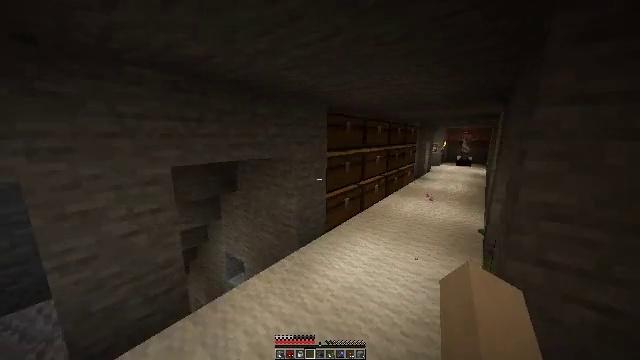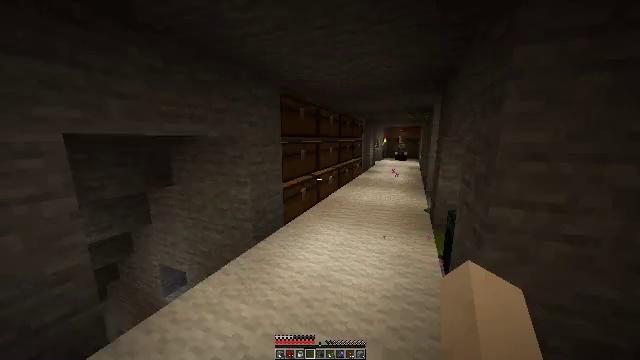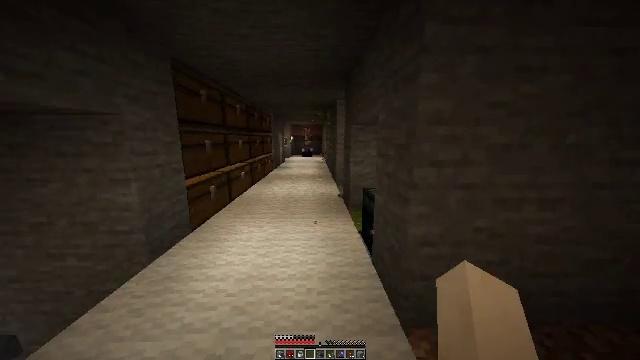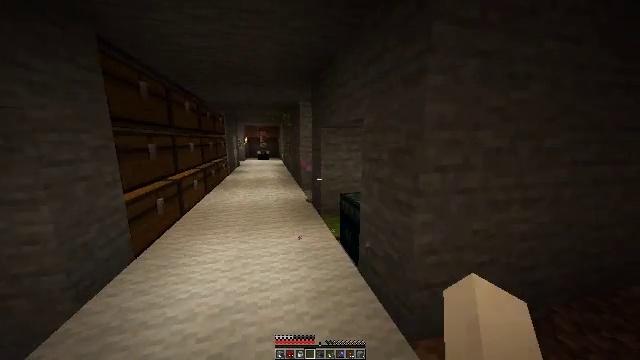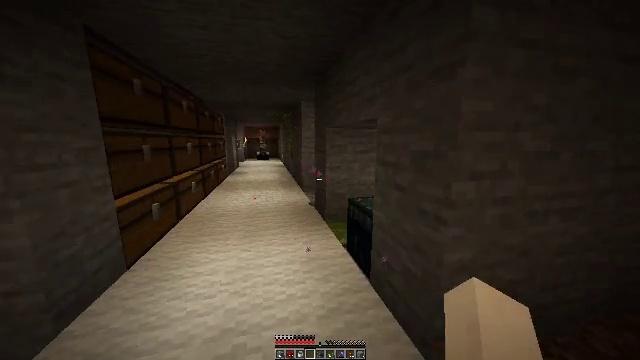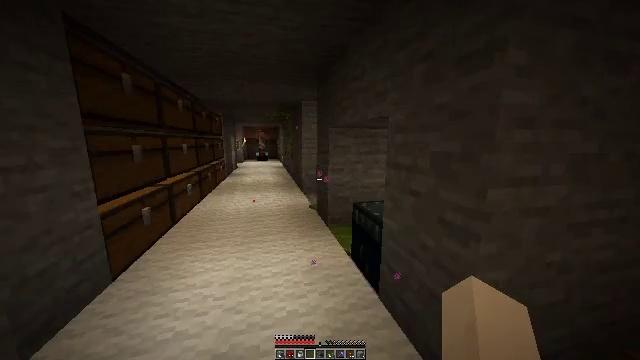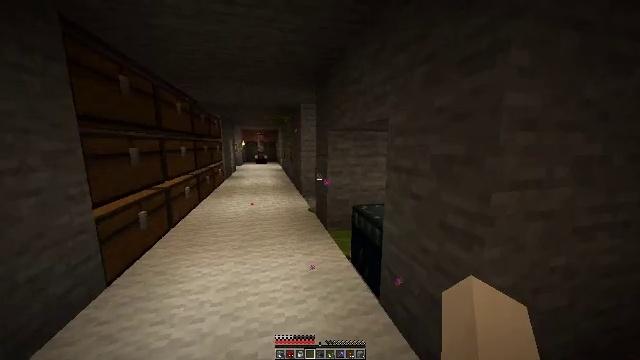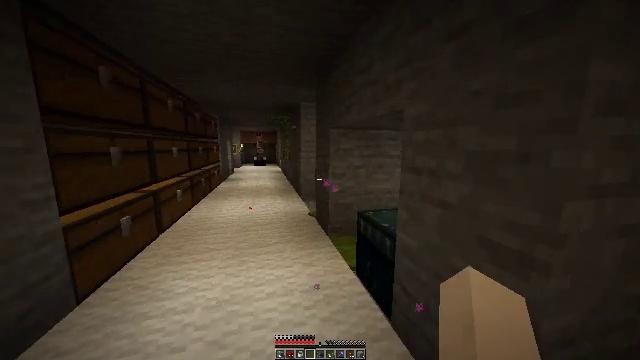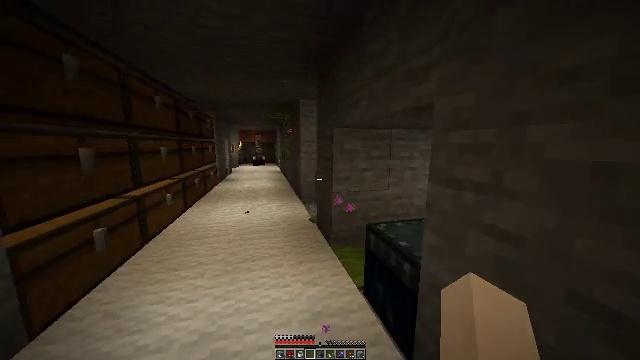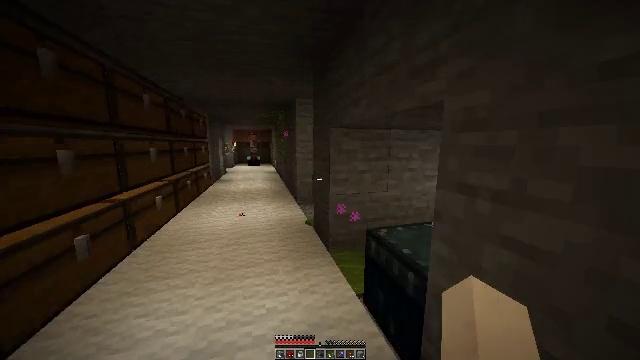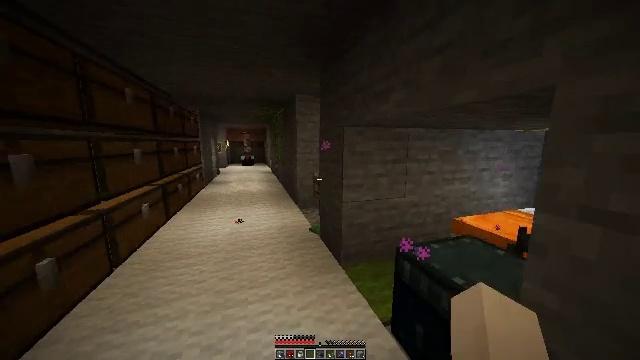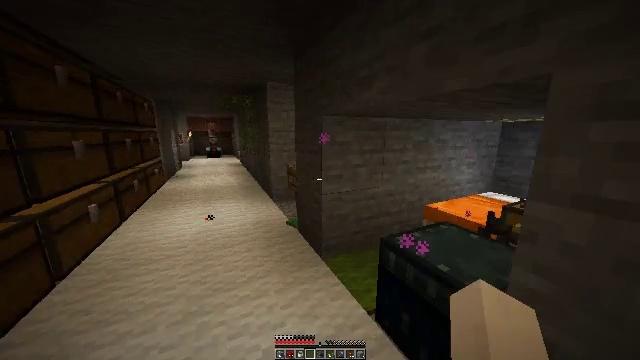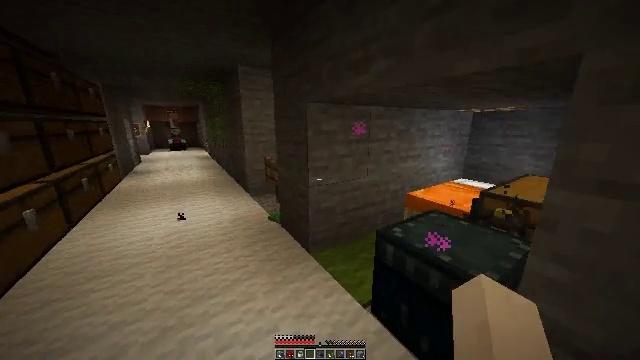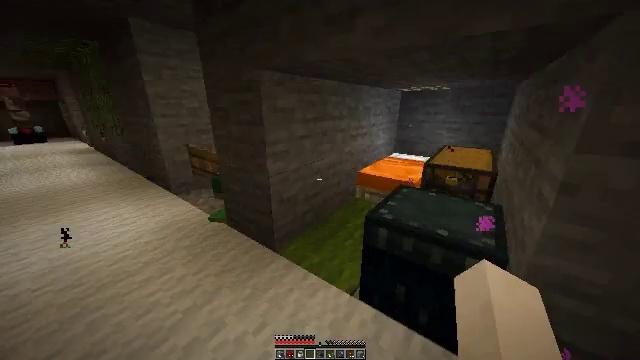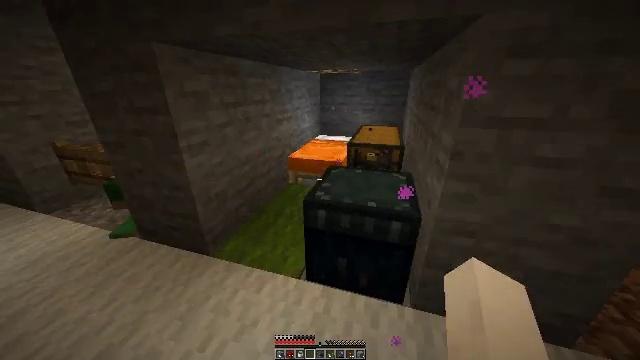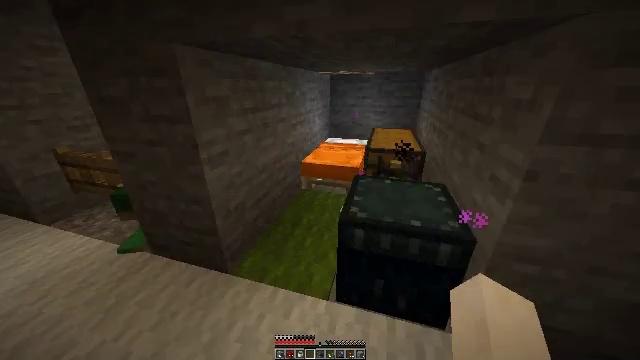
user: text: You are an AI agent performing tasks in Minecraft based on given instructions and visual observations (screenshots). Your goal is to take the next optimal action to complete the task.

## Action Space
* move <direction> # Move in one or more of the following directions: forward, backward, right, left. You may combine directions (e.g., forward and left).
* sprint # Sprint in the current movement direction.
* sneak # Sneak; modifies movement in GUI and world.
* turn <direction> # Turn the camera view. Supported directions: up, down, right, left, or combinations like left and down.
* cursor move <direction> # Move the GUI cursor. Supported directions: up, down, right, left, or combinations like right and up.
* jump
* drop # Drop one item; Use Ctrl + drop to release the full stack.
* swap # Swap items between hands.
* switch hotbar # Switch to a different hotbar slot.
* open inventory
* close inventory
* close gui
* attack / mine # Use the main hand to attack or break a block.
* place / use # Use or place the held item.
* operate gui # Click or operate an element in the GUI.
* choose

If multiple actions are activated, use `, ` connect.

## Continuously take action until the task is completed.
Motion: motion action
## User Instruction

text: Recover the brewing stand by mining it.
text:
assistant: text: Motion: move forward, turn right
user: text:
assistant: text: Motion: move forward, turn right
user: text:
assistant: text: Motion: move forward, turn right
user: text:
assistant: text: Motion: move forward
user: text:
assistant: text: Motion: move forward
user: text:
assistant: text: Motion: move forward
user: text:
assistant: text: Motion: move forward
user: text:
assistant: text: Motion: move forward
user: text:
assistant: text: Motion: move forward and move left, turn right
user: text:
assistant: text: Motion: move forward and move left, turn right
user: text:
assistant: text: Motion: move forward and move left, turn right and down
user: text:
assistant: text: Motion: move forward and move left, turn right and down
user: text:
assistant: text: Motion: move forward and move left, turn right and down
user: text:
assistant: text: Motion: move forward and move left, turn right and down
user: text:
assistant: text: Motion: move forward and move left
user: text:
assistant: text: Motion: move forward and move left
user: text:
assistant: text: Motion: move forward and move left
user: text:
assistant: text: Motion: move forward and move left
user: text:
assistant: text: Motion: move forward and move left
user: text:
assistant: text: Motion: move forward and move left, turn right
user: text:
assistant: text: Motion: move forward and move left, turn right
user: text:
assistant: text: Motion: move forward and move left, turn right and down
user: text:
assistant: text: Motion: move forward, turn right and down
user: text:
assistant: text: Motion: turn right
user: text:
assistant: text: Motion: no_op
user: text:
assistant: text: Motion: turn right
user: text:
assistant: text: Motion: move forward, turn right
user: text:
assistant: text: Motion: move forward
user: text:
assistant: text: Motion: move forward
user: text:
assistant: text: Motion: move forward